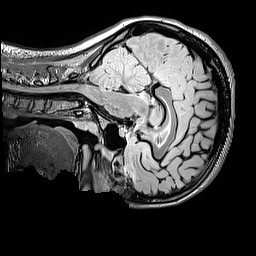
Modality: FLAIR
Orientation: sagittal
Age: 12
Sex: female
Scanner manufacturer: siemens
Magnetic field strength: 3 T
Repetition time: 5 s
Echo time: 0.388 s